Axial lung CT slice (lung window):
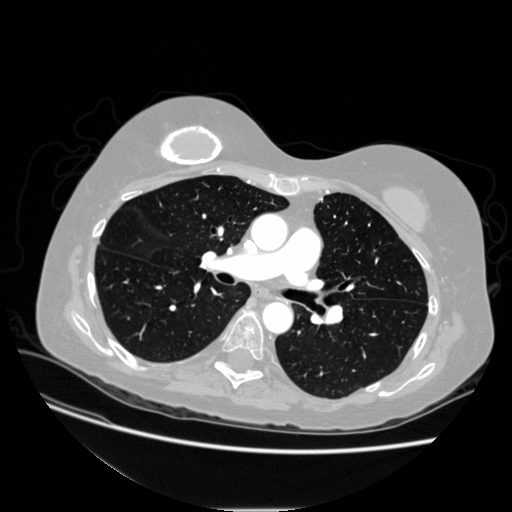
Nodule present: no